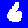
Digit: 6